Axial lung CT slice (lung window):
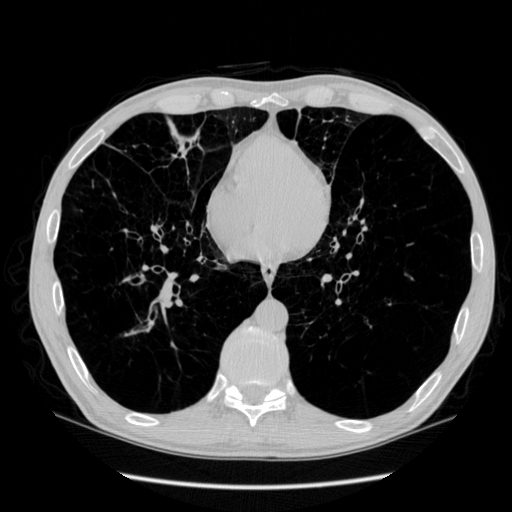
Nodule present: no